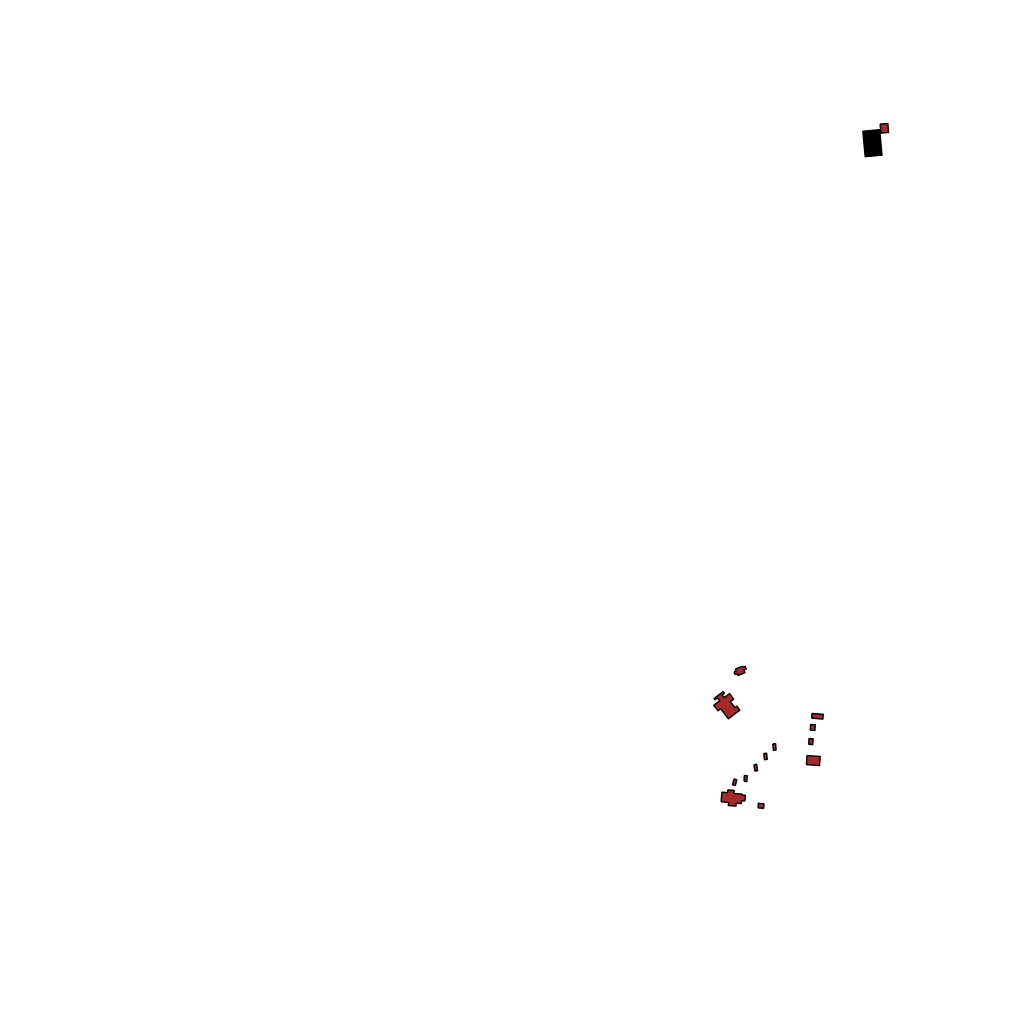
Tags: overhead vector_map, recreation, residential, individual_rise, density_2, Building, Facility, 1.0 km²